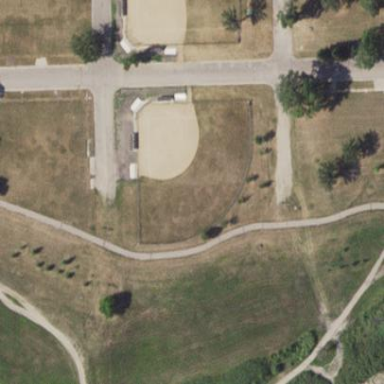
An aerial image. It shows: Baseball pitch for leisure and sports activities.